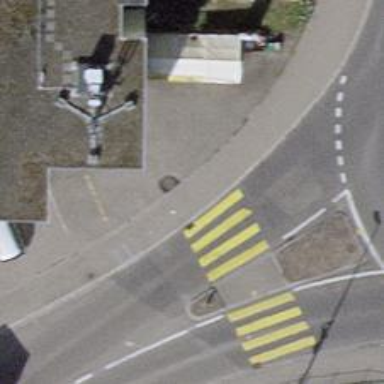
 which is uncontrolled and marked crossing on the road."